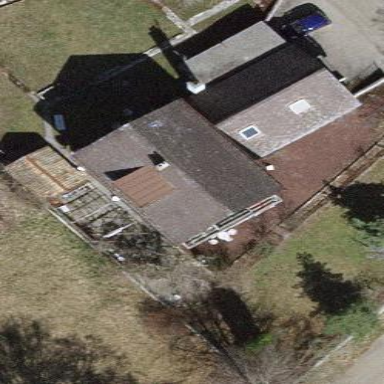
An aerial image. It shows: Detached building.